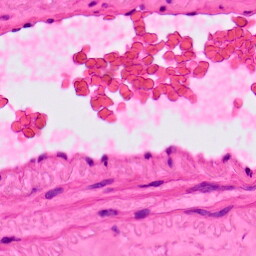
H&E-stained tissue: Lung